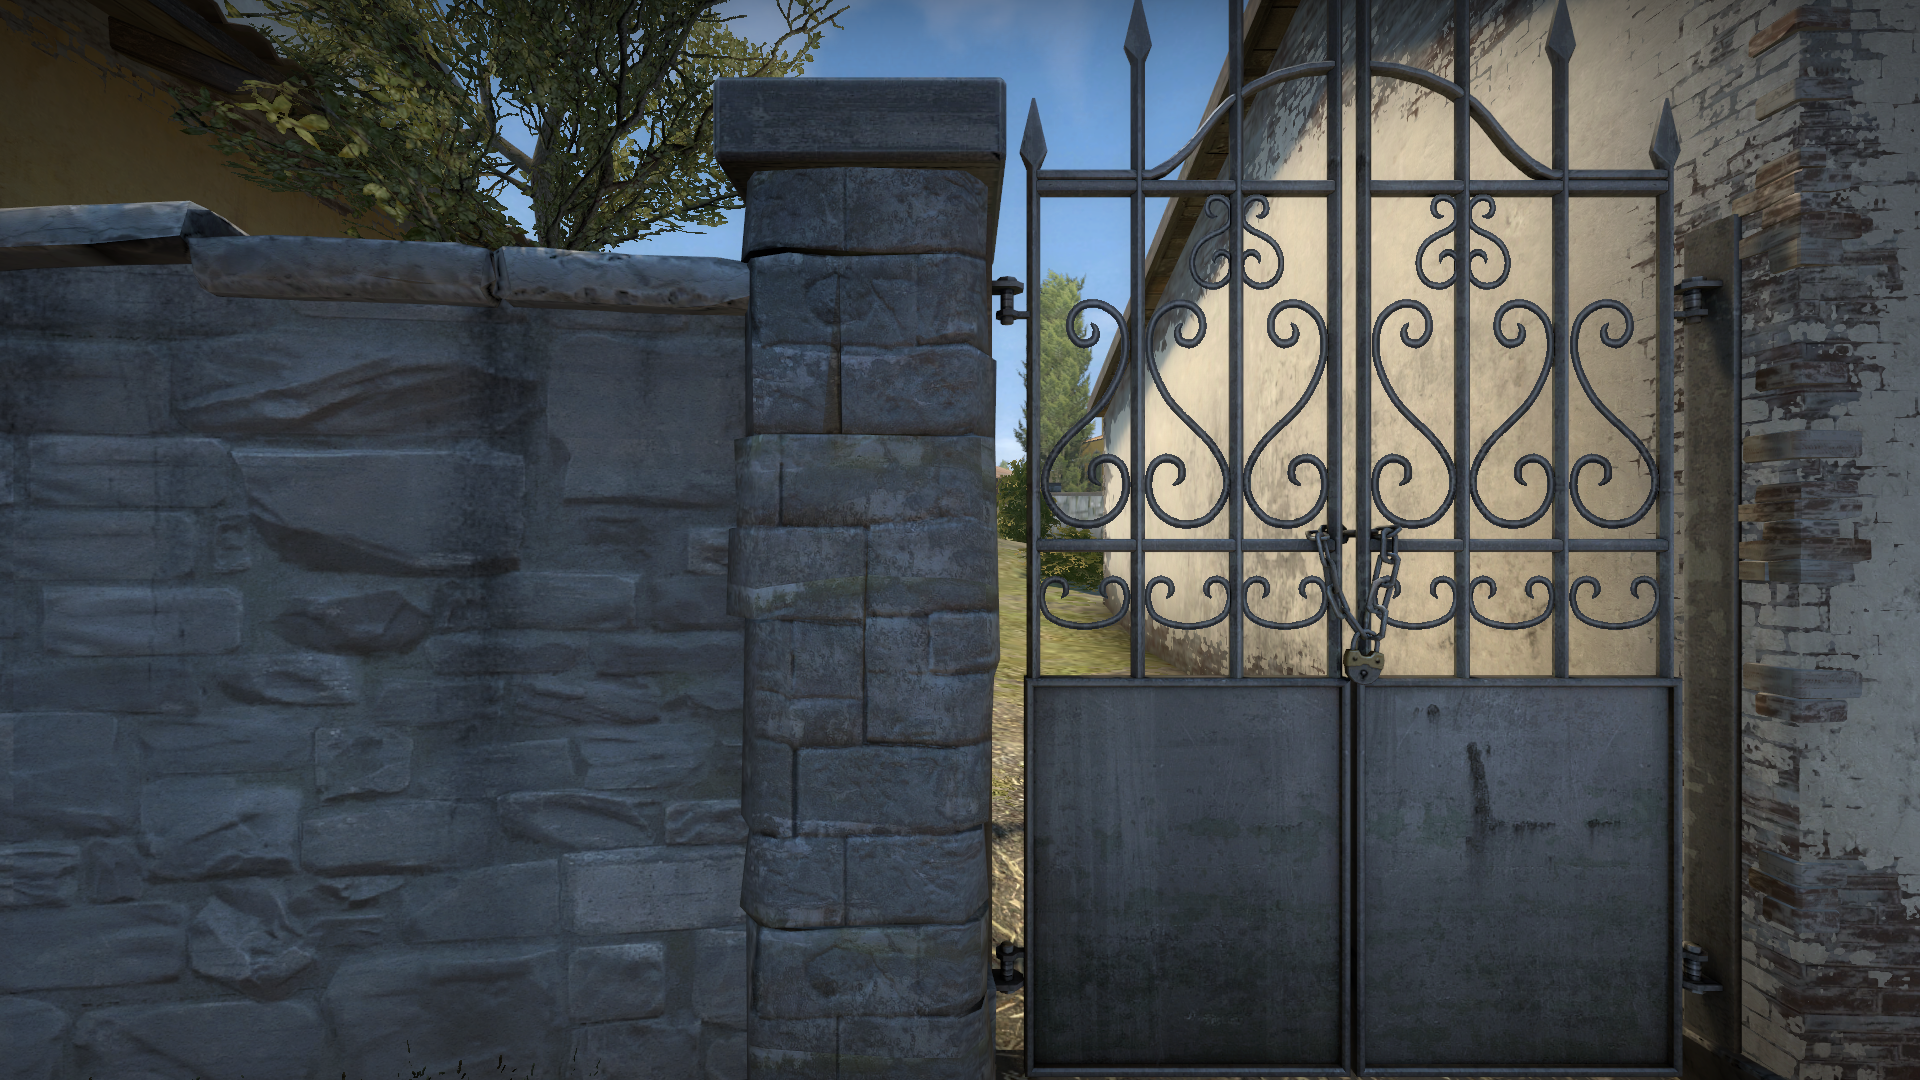
Map: de_inferno